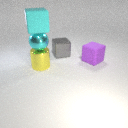
large cyan metal sphere above large yellow metal cylinder